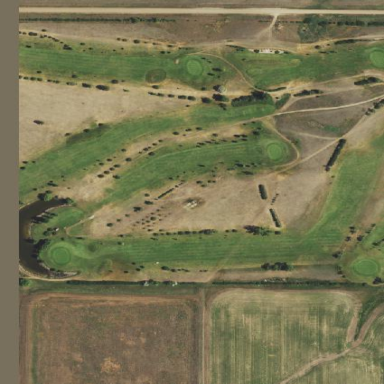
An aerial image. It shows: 9-hole golf course in the leisure land.